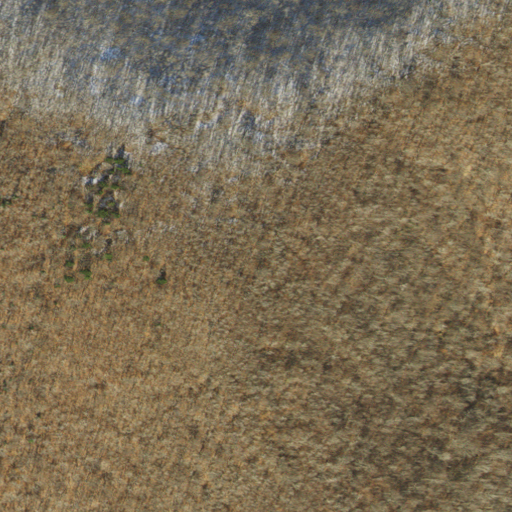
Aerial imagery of mountain in Vermont named Spruce Peak containing deciduous forest, evergreen forest, and grassland